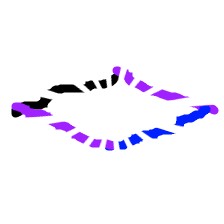
Shape: rhombus